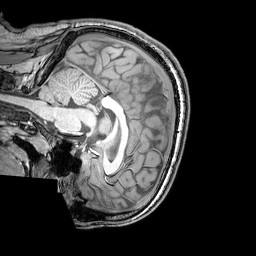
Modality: T1w
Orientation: sagittal
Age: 25
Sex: male
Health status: healthy
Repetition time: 0.081 s
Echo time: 0.037 s